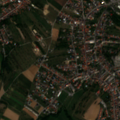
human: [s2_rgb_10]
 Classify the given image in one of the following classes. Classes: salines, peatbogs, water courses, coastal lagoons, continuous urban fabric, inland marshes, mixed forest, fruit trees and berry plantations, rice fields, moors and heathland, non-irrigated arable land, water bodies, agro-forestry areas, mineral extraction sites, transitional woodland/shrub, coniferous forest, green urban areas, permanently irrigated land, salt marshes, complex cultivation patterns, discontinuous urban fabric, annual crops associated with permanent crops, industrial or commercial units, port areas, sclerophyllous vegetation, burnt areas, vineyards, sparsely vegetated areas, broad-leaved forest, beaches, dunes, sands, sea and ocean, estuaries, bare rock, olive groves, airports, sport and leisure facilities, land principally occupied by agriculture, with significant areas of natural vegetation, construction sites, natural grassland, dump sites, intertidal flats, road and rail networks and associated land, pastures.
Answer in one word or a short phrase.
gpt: continuous urban fabric, discontinuous urban fabric, non-irrigated arable land, complex cultivation patterns, land principally occupied by agriculture, with significant areas of natural vegetation